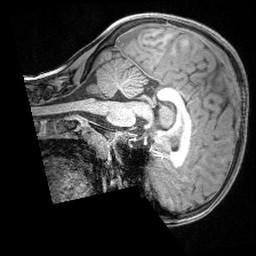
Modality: T1w
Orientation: sagittal
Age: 9
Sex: male
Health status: ill
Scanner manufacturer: siemens
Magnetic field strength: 3 T
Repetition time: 1.6 s
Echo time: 0.00179 s